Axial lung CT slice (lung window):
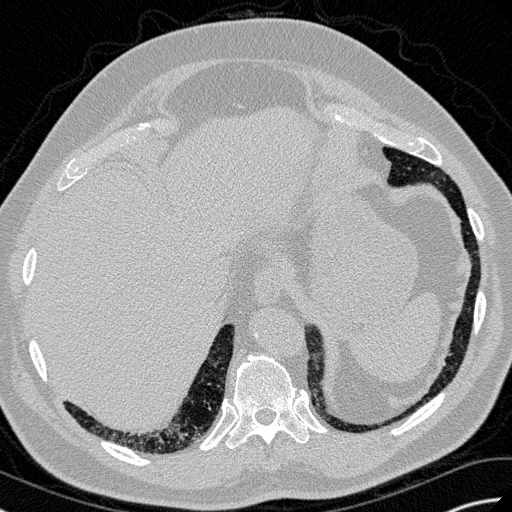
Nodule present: no